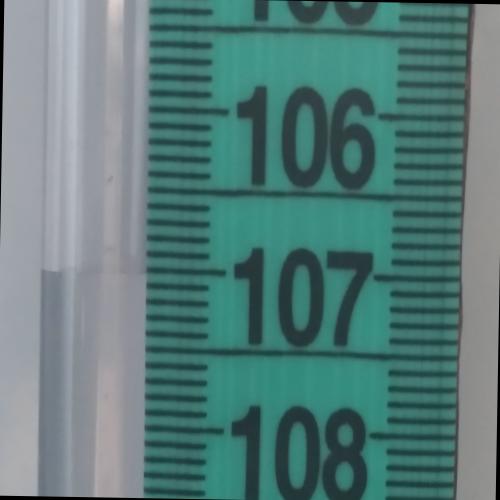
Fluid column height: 107.0 cm